Question: How to set VALUE in SubQuery result using mysql
'''
SELECT
p.'id', p.'name', p.'class_name', cpd.'status_team',
cpd.'home', cpd.'guest', cpd.'mvp', cpd.'oscar',
cpd.'wam', cpd.'status', cpd.'added_date',
(SELECT result FROM result_cards WHERE 'id' = cpd.'result') AS DEFAULT('result')
FROM 'cron_players_data' cpd
INNER JOIN 'players' p ON cpd.'player_id' = p.id
WHERE cpd.'added_date' = '2012-03-29' AND cpd.team_id = '15'
'''
when i remove this the Query will execute normally. Actually i want by default value is 0 or helps are definitely appreciated

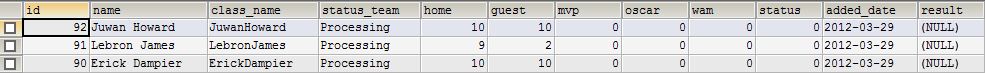
Answer: You should move the sub query to a join. But I am not able to understand what you are trying to do with DEFAULT(). You will need to explain what you are trying to achieve.
'''
SELECT
p.'id', p.'name', p.'class_name', cpd.'status_team',
cpd.'home', cpd.'guest', cpd.'mvp', cpd.'oscar',
cpd.'wam', cpd.'status', cpd.'added_date',
IFNULL(rc.'result', 0) AS 'result'
FROM 'cron_players_data' cpd
INNER JOIN 'players' p
ON cpd.'player_id' = p.id
LEFT JOIN result_cards rc
ON cpd.'result' = rc.id
WHERE cpd.'added_date' = '2012-03-29'
AND cpd.team_id = '15'
'''